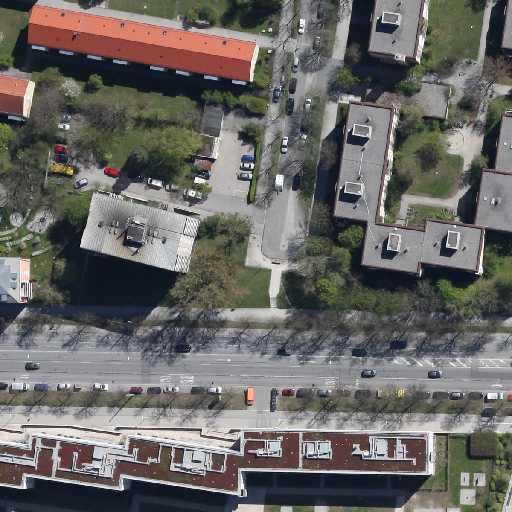
Referring expression: bikeway along with tree